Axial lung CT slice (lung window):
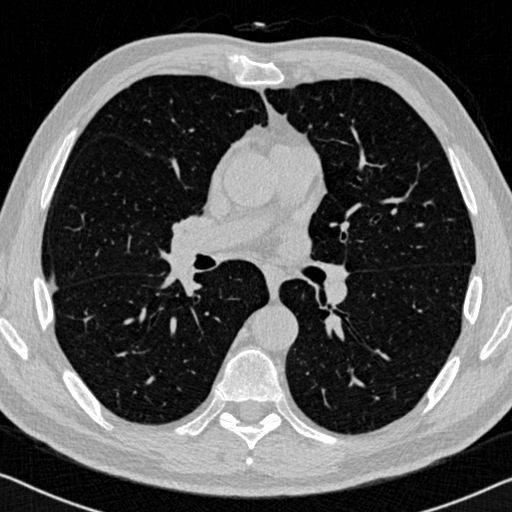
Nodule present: no